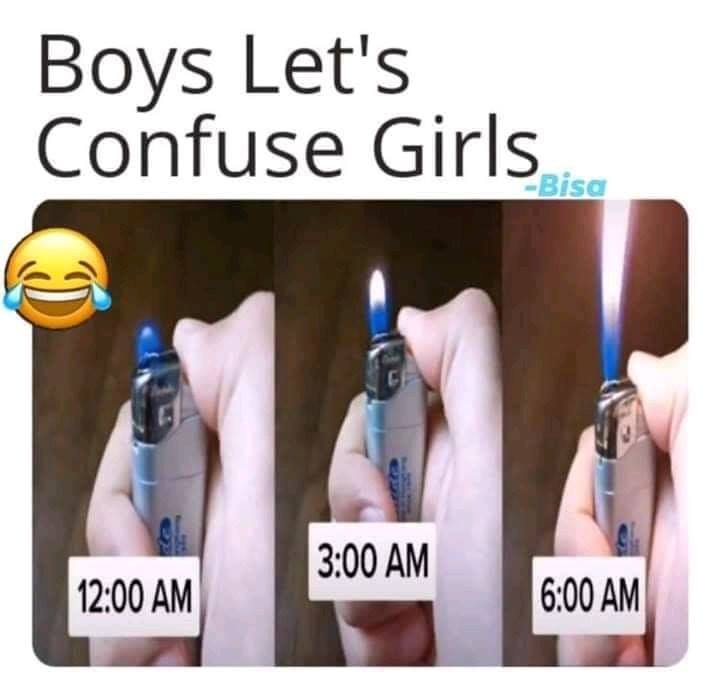
Caption: Boys Let's Confuse Girls   12:00 AM   3:00 AM    6:00 AM
Label: non-hate